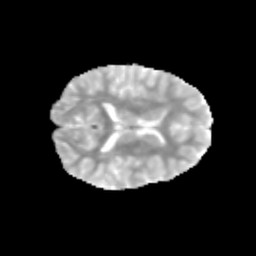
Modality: MD
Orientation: axial
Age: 13
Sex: female
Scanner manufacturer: siemens
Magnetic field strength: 3 T
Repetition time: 3.8 s
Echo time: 0.07 s